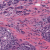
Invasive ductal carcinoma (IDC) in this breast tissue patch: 1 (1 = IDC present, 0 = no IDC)